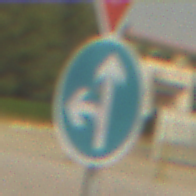
Verkehrszeichen: VorgeschriebeneFahrtrichtungGeradeausOderLinks
Zusatzzeichen oben: VorfahrtGewaehren
Umgebung: Outdoor, Suburban
Tageszeit: MorningAfternoon
Wetter: Clear
Licht: Natural
Jahreszeit: NotSpecified
Kontrast: HighContrast